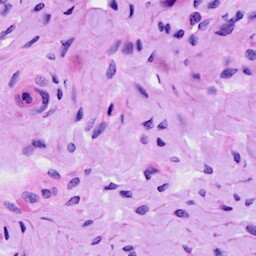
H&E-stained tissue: Cervix